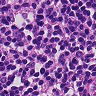
Metastatic tissue present: no